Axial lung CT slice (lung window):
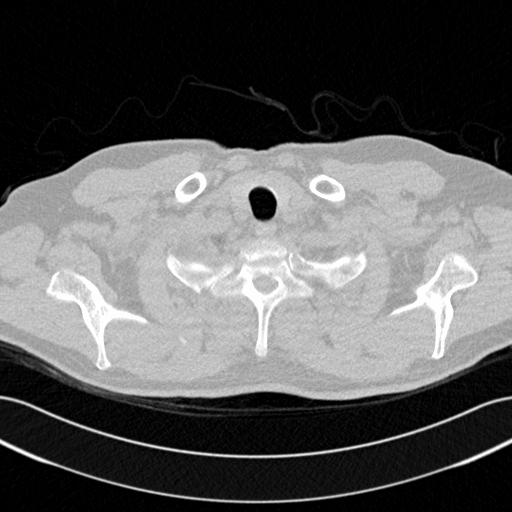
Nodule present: no